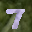
Label: 7